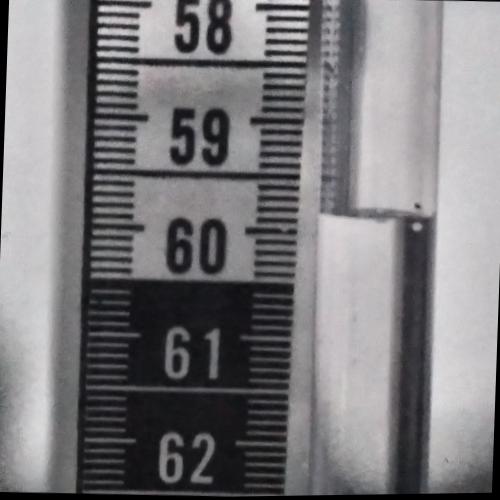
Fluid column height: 59.9 cm